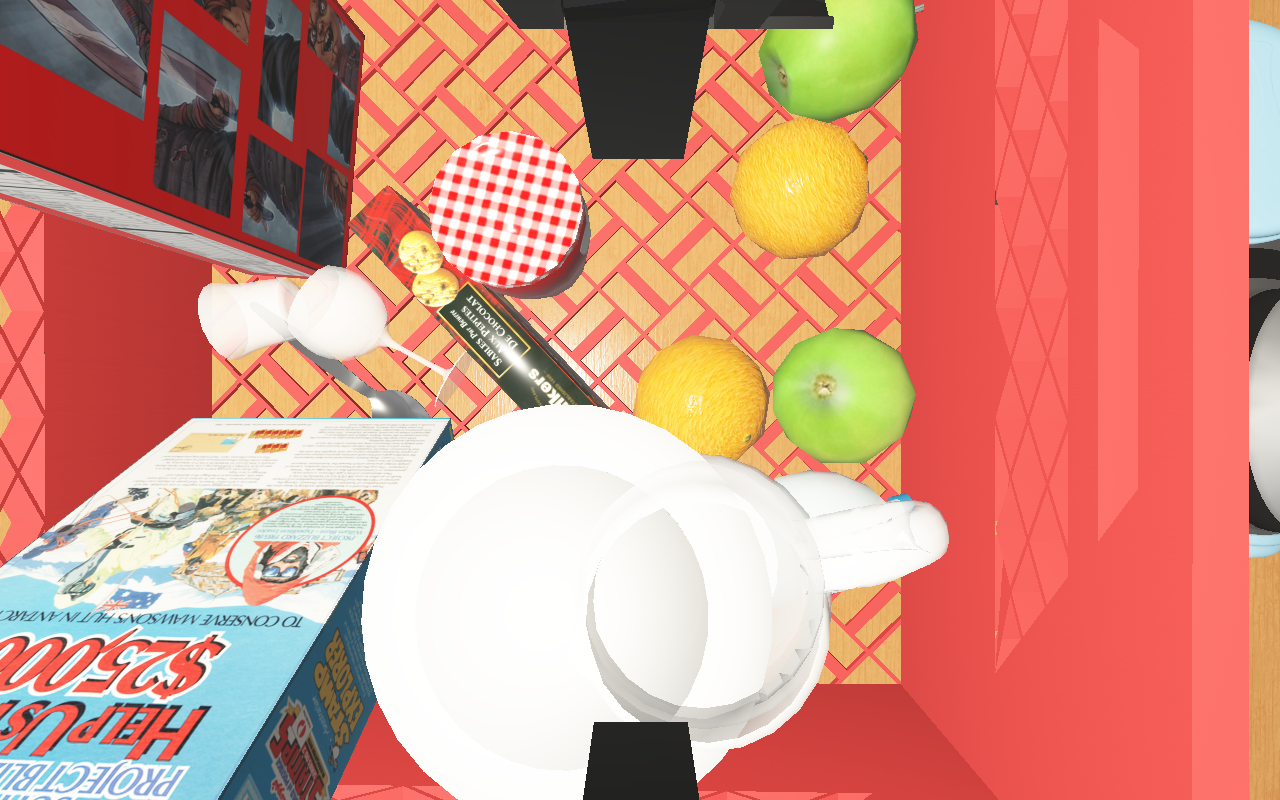
Objects in the scene:
carafe
water bottle
apple
apple
orange
orange
cereal box
cereal box
biscuit box